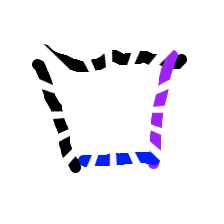
Shape: trapezoid